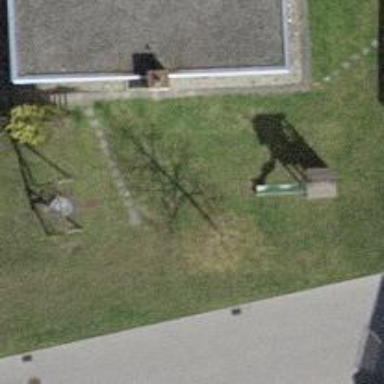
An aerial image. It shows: Bench.